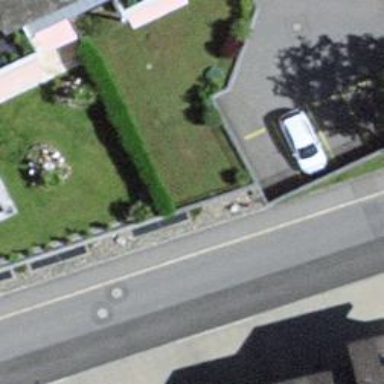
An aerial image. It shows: Hedge acting as barrier.